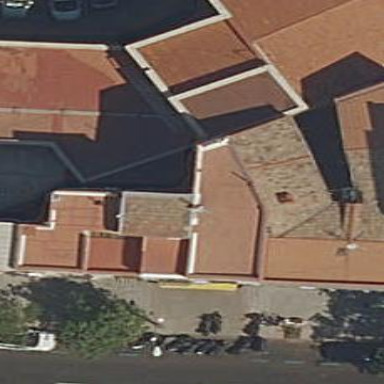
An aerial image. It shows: Part of building.